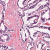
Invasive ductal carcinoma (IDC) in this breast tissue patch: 1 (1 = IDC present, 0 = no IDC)